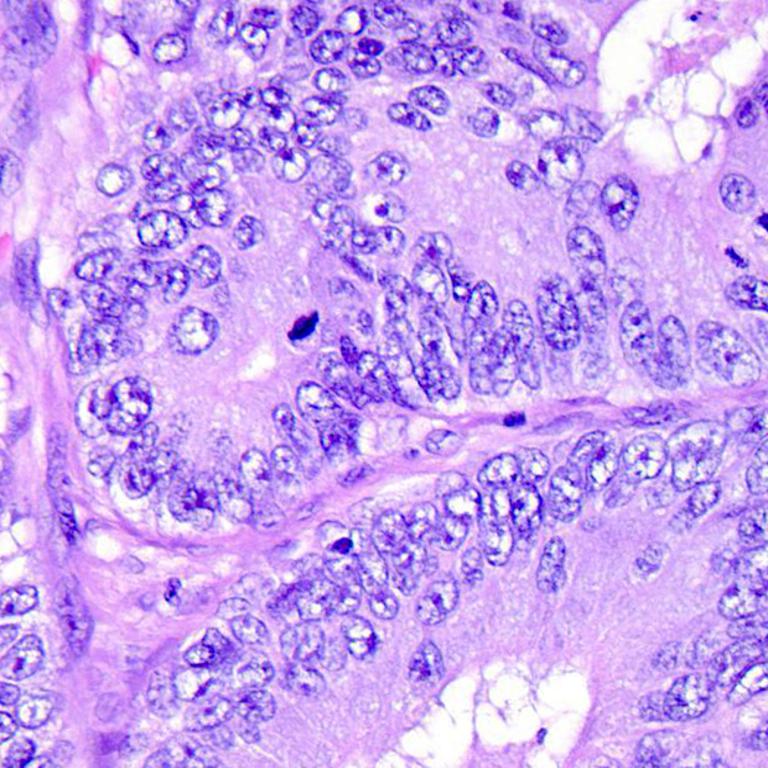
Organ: colon
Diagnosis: adenocarcinomas